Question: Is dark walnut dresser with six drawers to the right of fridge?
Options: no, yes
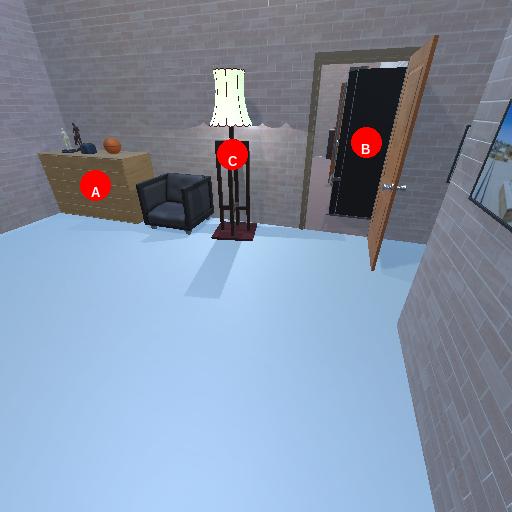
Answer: no